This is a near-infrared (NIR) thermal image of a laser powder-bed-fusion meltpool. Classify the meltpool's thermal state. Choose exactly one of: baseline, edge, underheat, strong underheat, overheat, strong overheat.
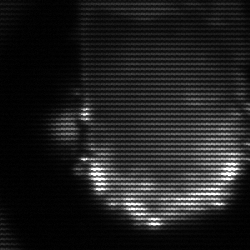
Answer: baseline